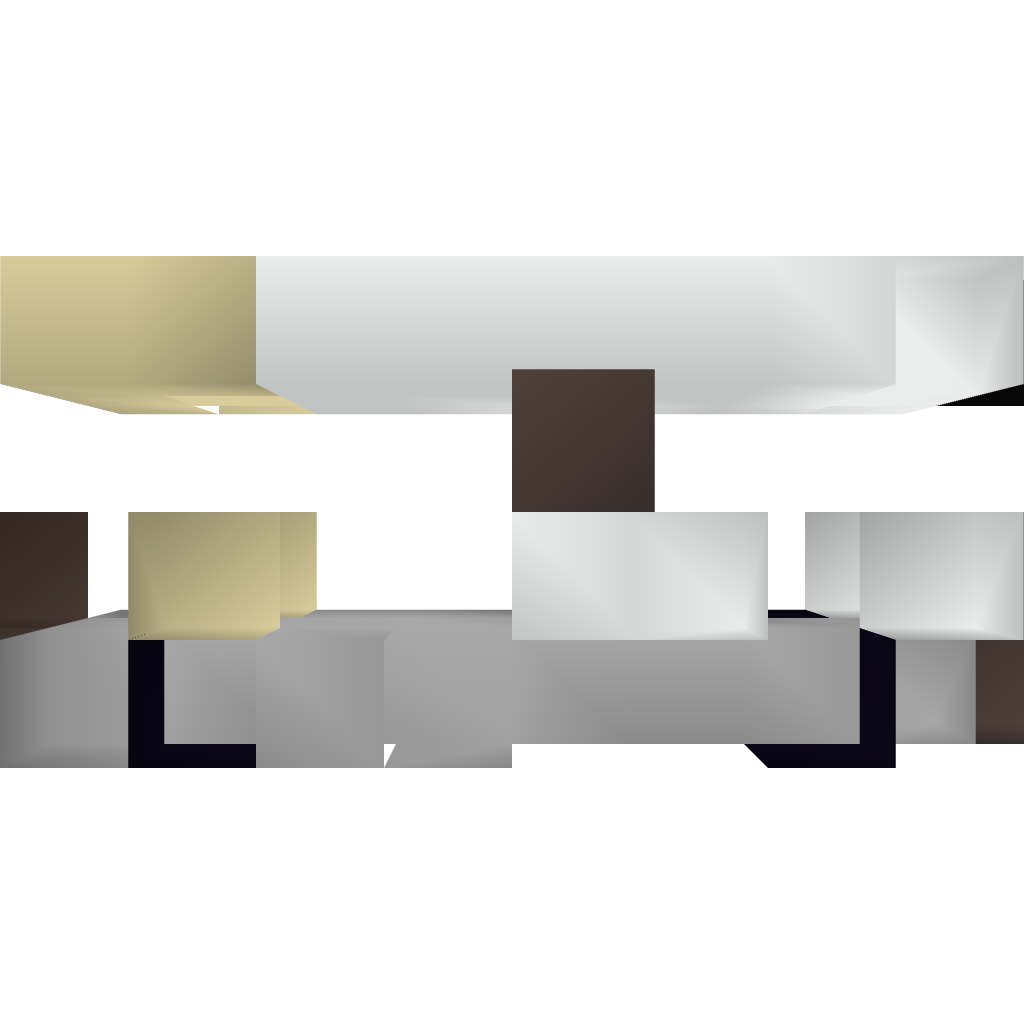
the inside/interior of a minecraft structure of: Fish Truck